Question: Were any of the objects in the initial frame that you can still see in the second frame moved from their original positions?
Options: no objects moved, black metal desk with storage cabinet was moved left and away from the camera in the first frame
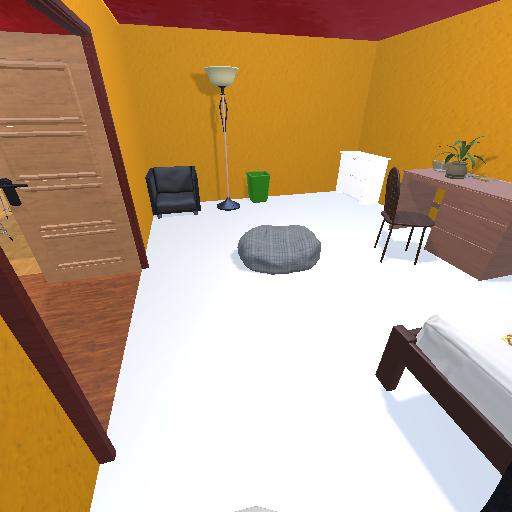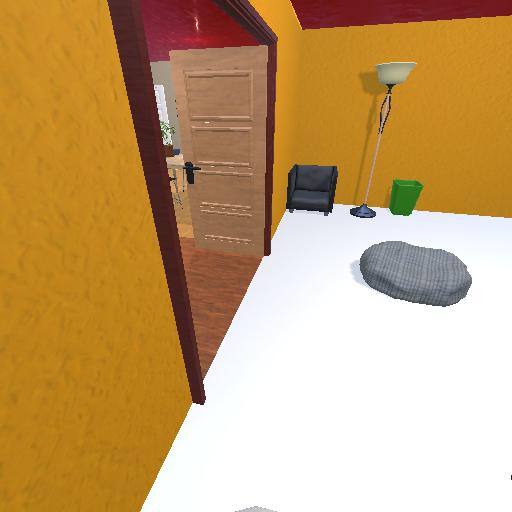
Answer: no objects moved